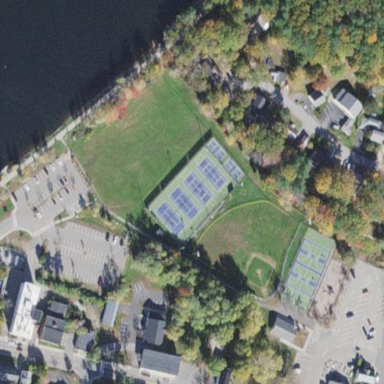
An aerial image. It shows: Tennis court on pitch designated for leisure land.